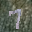
Label: 7